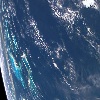
Label: water